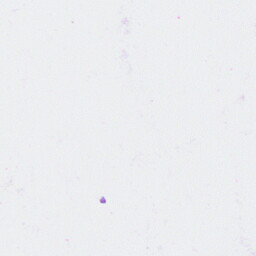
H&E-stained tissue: Ovarian